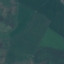
Land use / land cover class: Pasture